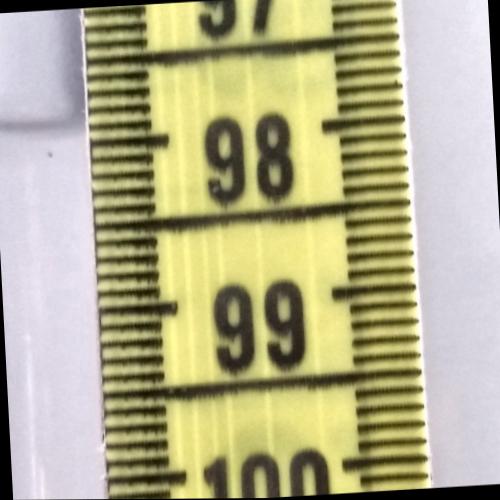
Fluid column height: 97.9 cm